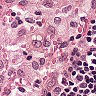
Metastatic tissue present: no